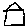
Label: house